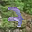
Label: 7